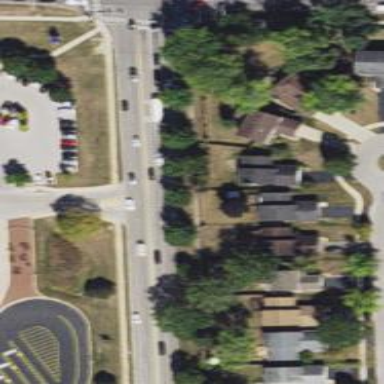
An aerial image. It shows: Residential road with asphalt surface and separate sidewalk.